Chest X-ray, PA view. Patient: 58 years old, sex M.
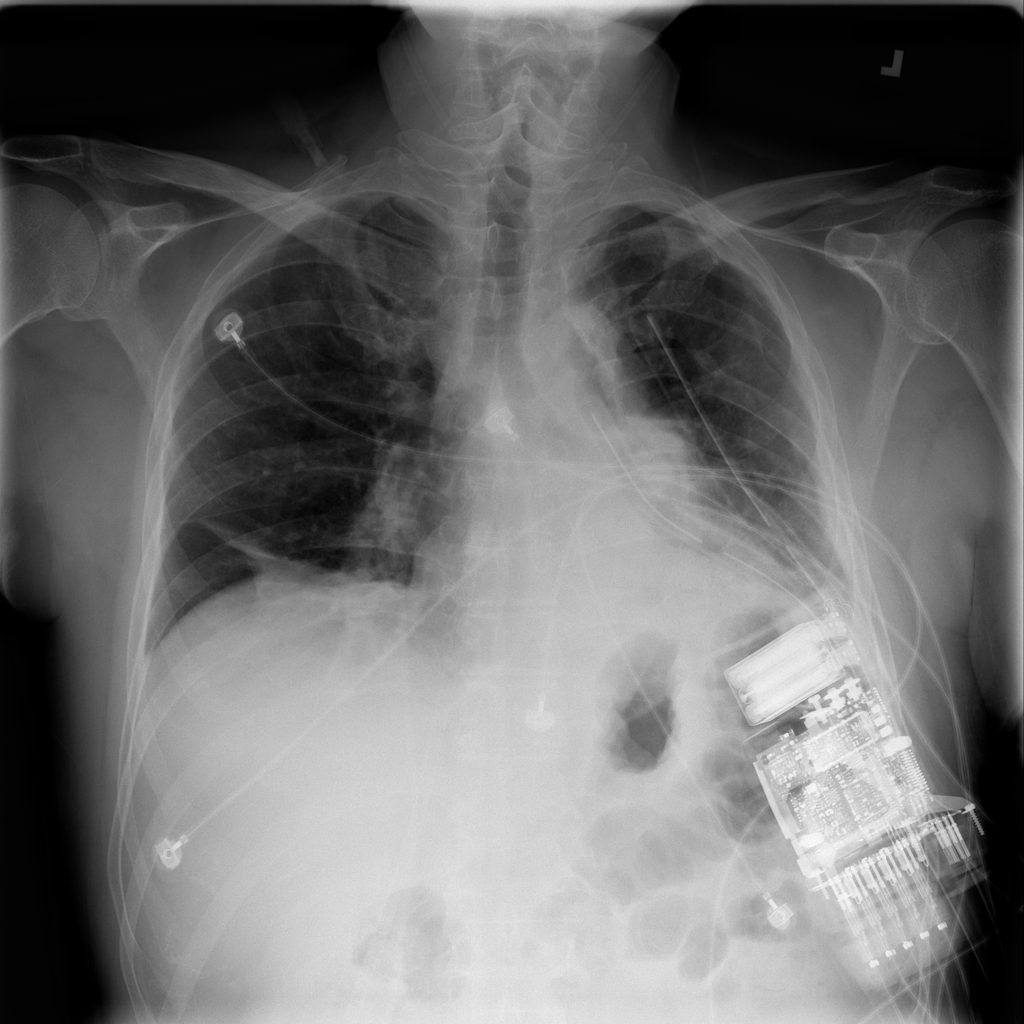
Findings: Atelectasis, Infiltration